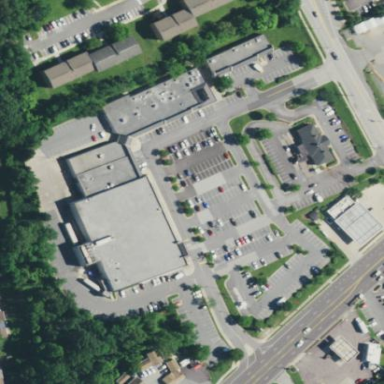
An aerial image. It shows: Retail area.